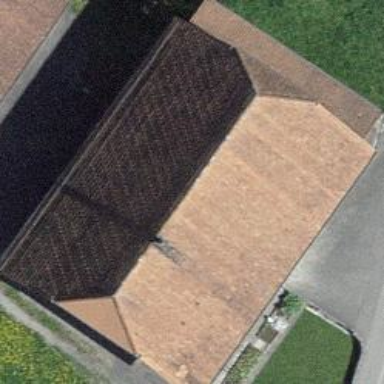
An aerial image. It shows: Farm building.